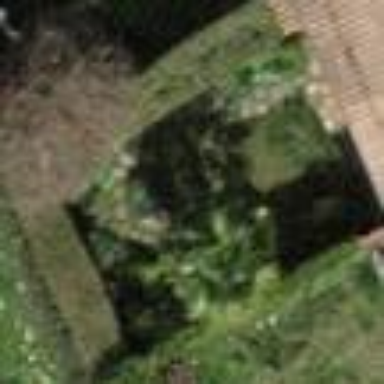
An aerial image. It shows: Garden enclosed by fence.